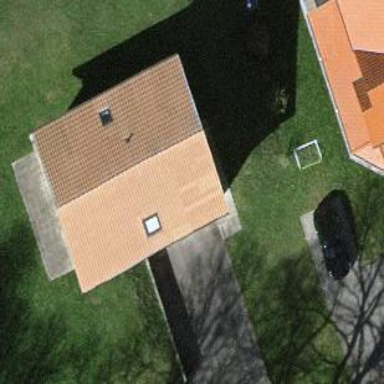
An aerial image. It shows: Simple and straightforward house.